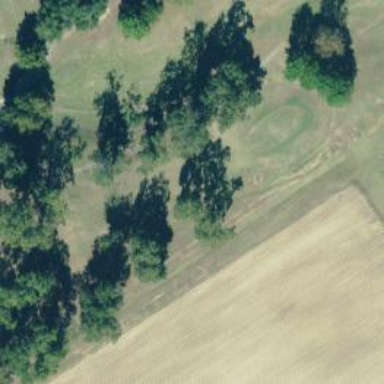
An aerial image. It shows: Service road used as golf cart path.